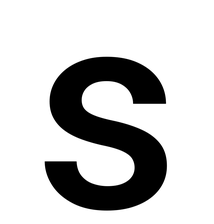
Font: Roboto_Medium